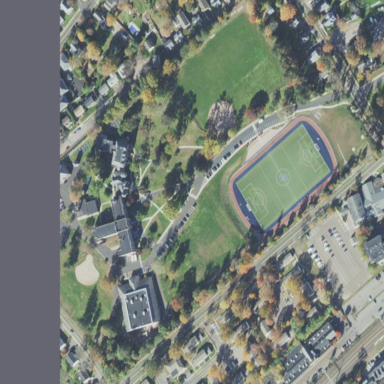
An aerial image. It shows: School.